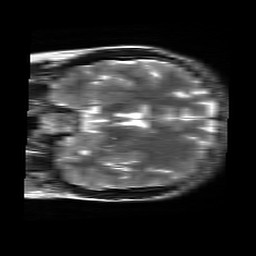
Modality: T2w
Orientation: coronal
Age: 22
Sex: female
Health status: healthy
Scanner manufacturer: siemens
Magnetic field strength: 3 T
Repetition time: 4.01 s
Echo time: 0.116 s